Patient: sex M, age 49
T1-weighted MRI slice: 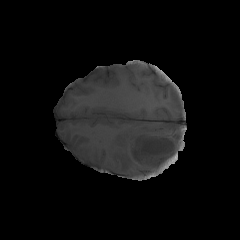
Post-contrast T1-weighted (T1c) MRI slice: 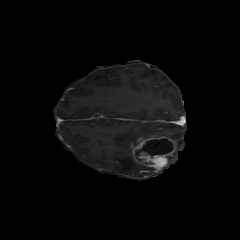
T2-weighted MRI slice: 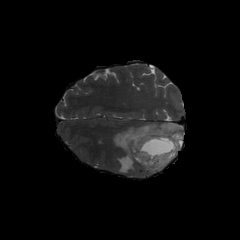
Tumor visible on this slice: yes
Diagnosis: Astrocytoma, IDH-mutant
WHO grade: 4